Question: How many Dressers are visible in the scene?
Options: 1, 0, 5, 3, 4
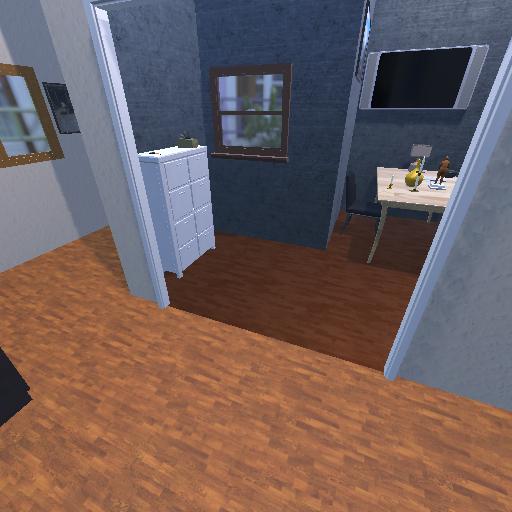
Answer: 1